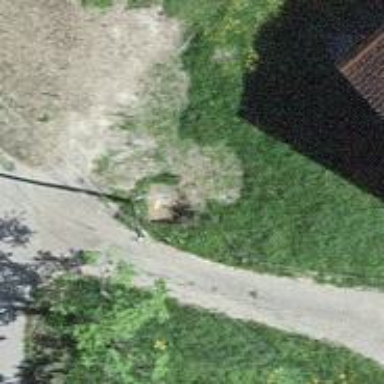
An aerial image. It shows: Power pole.